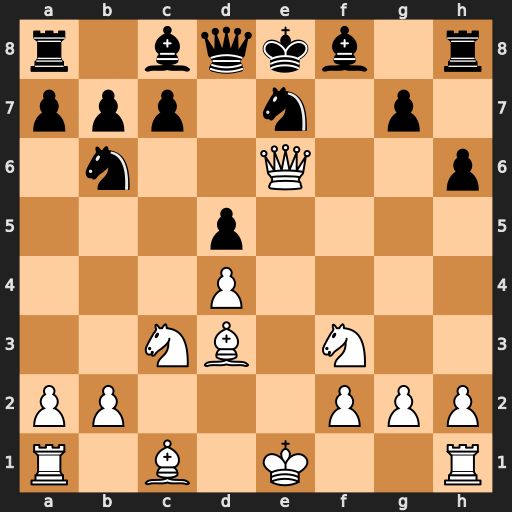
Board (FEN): r1bqkb1r/ppp1n1p1/1n2Q2p/3p4/3P4/2NB1N2/PP3PPP/R1B1K2R
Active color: w
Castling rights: KQkq
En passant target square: -
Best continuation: Bg6#